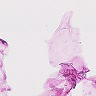
Metastatic tissue present: no